Field crop: maize
Growth stage: 1
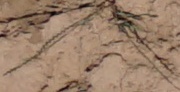
Species: lolium